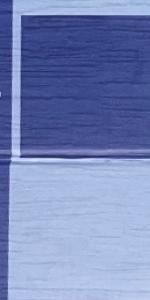
Label: Empty